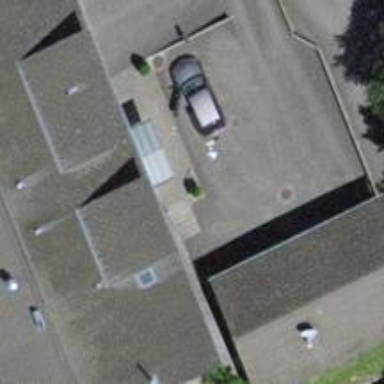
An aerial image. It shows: Garage building.